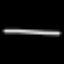
Label: line